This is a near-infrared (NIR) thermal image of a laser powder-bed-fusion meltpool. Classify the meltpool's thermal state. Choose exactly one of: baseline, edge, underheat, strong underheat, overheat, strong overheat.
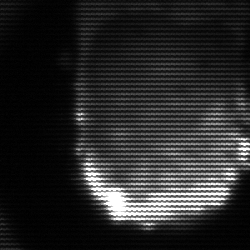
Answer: baseline